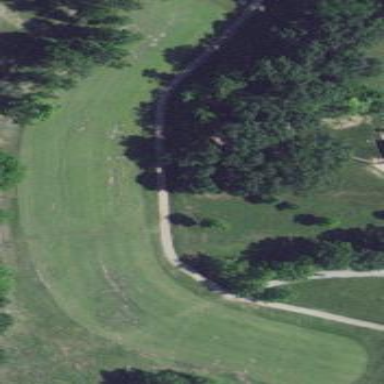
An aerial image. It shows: Golf fairway surrounded by grass.